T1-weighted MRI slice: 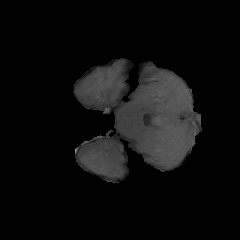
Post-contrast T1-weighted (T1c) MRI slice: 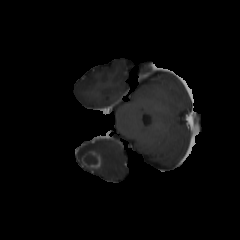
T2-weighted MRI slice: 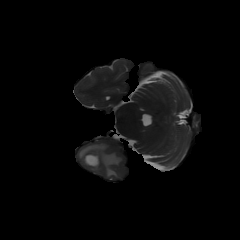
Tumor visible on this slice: yes